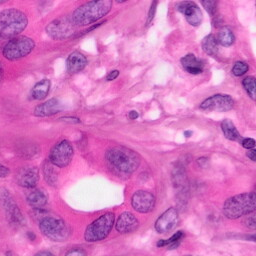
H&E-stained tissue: Pancreatic